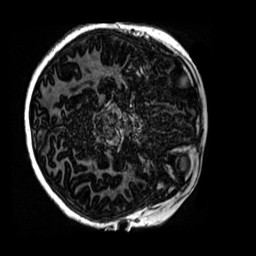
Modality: MP2RAGE
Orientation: axial
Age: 10
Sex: male
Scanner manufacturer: siemens
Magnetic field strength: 3 T
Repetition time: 4 s
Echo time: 0.00299 s